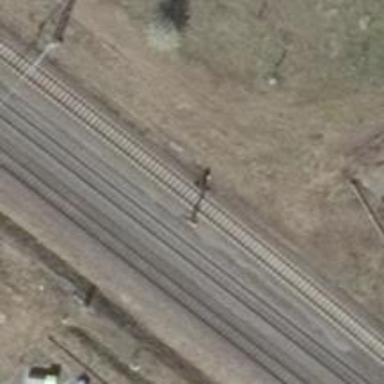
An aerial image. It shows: Railway signal.